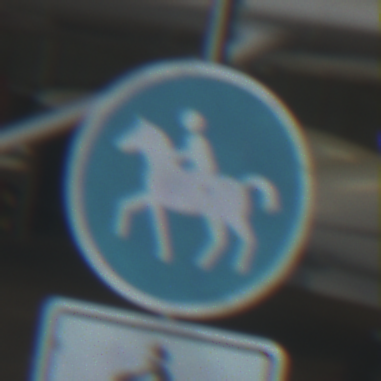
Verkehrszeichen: Reitweg
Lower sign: EinspurigeFahrzeugeFrei3
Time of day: Midday
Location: Indoor (Urban)
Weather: NotSpecified
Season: NotSpecified
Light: Natural